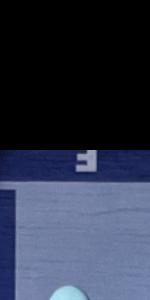
Label: Empty